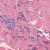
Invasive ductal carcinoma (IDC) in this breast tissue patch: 1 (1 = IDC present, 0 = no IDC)